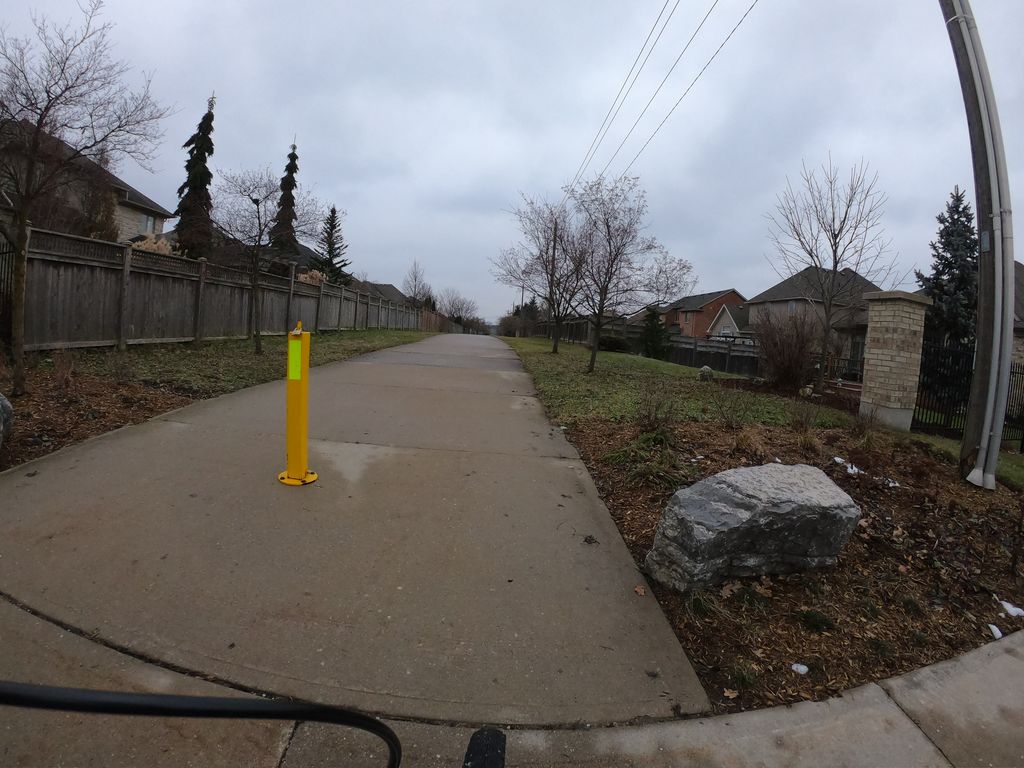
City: kitchener-waterloo